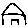
Label: house